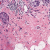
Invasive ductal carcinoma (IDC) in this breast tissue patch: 0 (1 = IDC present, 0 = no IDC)